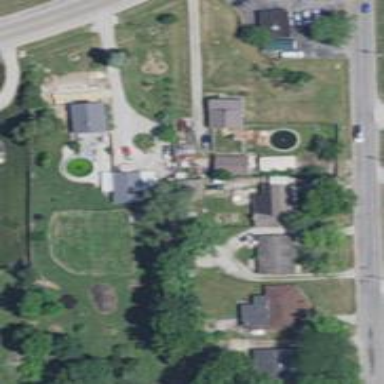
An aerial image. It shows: Driveway.